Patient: sex F, age 26
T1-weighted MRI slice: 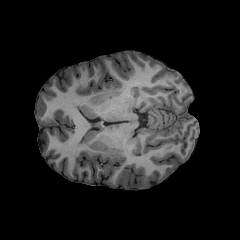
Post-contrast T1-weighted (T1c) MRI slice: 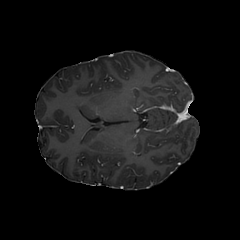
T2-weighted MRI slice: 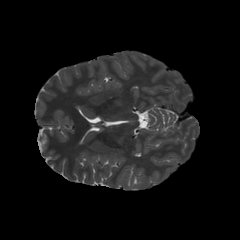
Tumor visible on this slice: no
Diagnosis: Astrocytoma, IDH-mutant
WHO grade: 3